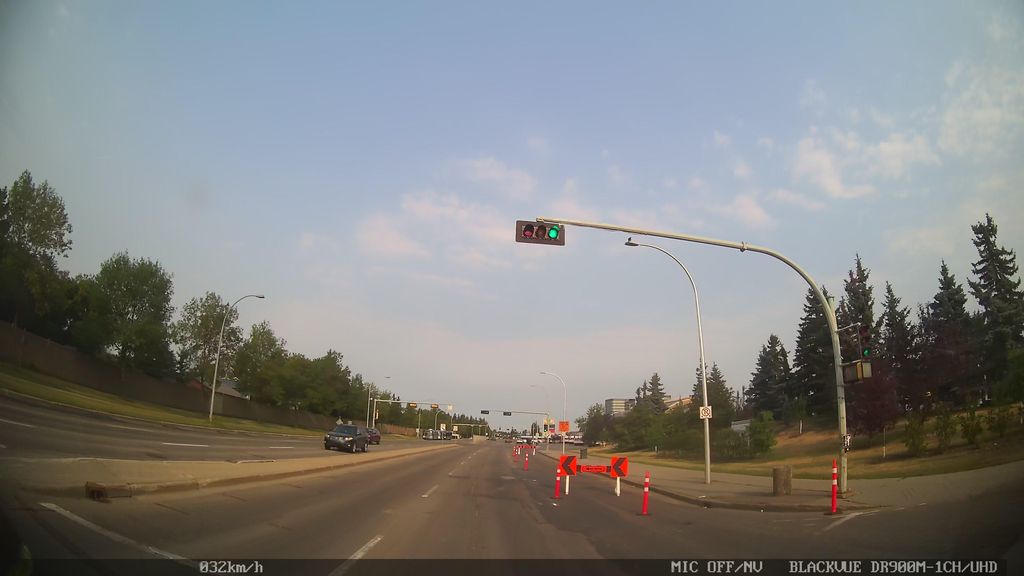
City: edmonton